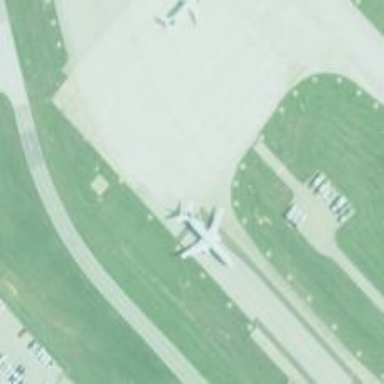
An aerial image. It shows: Image of taxiway at airport.